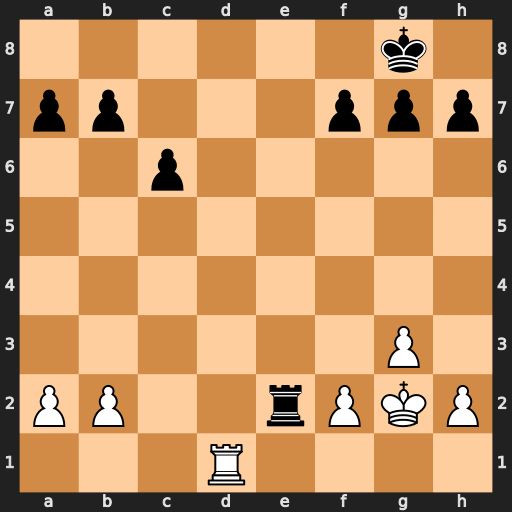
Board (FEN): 6k1/pp3ppp/2p5/8/8/6P1/PP2rPKP/3R4
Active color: w
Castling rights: -
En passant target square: -
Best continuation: Rd8+ Re8 Rxe8#